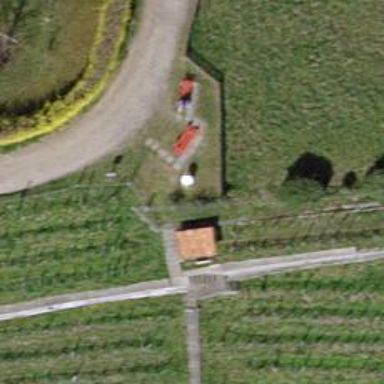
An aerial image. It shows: Red bench.